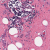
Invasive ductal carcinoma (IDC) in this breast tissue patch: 0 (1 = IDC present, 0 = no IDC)